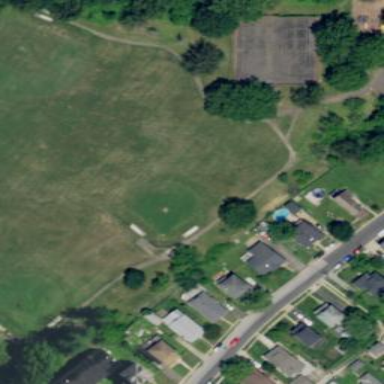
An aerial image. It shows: Grassy baseball pitch for leisure sports.